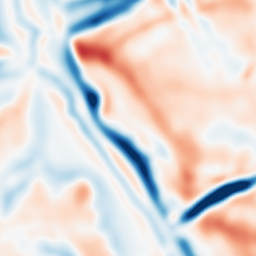
Category: multiscale
Decomposition family: dog
Decomposition parameters: sigma_low: 5
sigma_high: 10
Upsampling method: regularized
Upsampling parameters: scale: 4
lambda_reg: 0.001
Upsampling scale: 4